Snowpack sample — Buffalo Mountain, Silverthorne, Colorado, USA (2/22/26, 2:02 PM MST)
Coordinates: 39.622, -106.113
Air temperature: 33 °F
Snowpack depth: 63 cm
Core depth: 10 cm
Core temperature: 30.2 °F
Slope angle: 11°, slope face: 116°
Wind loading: low
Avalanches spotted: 0
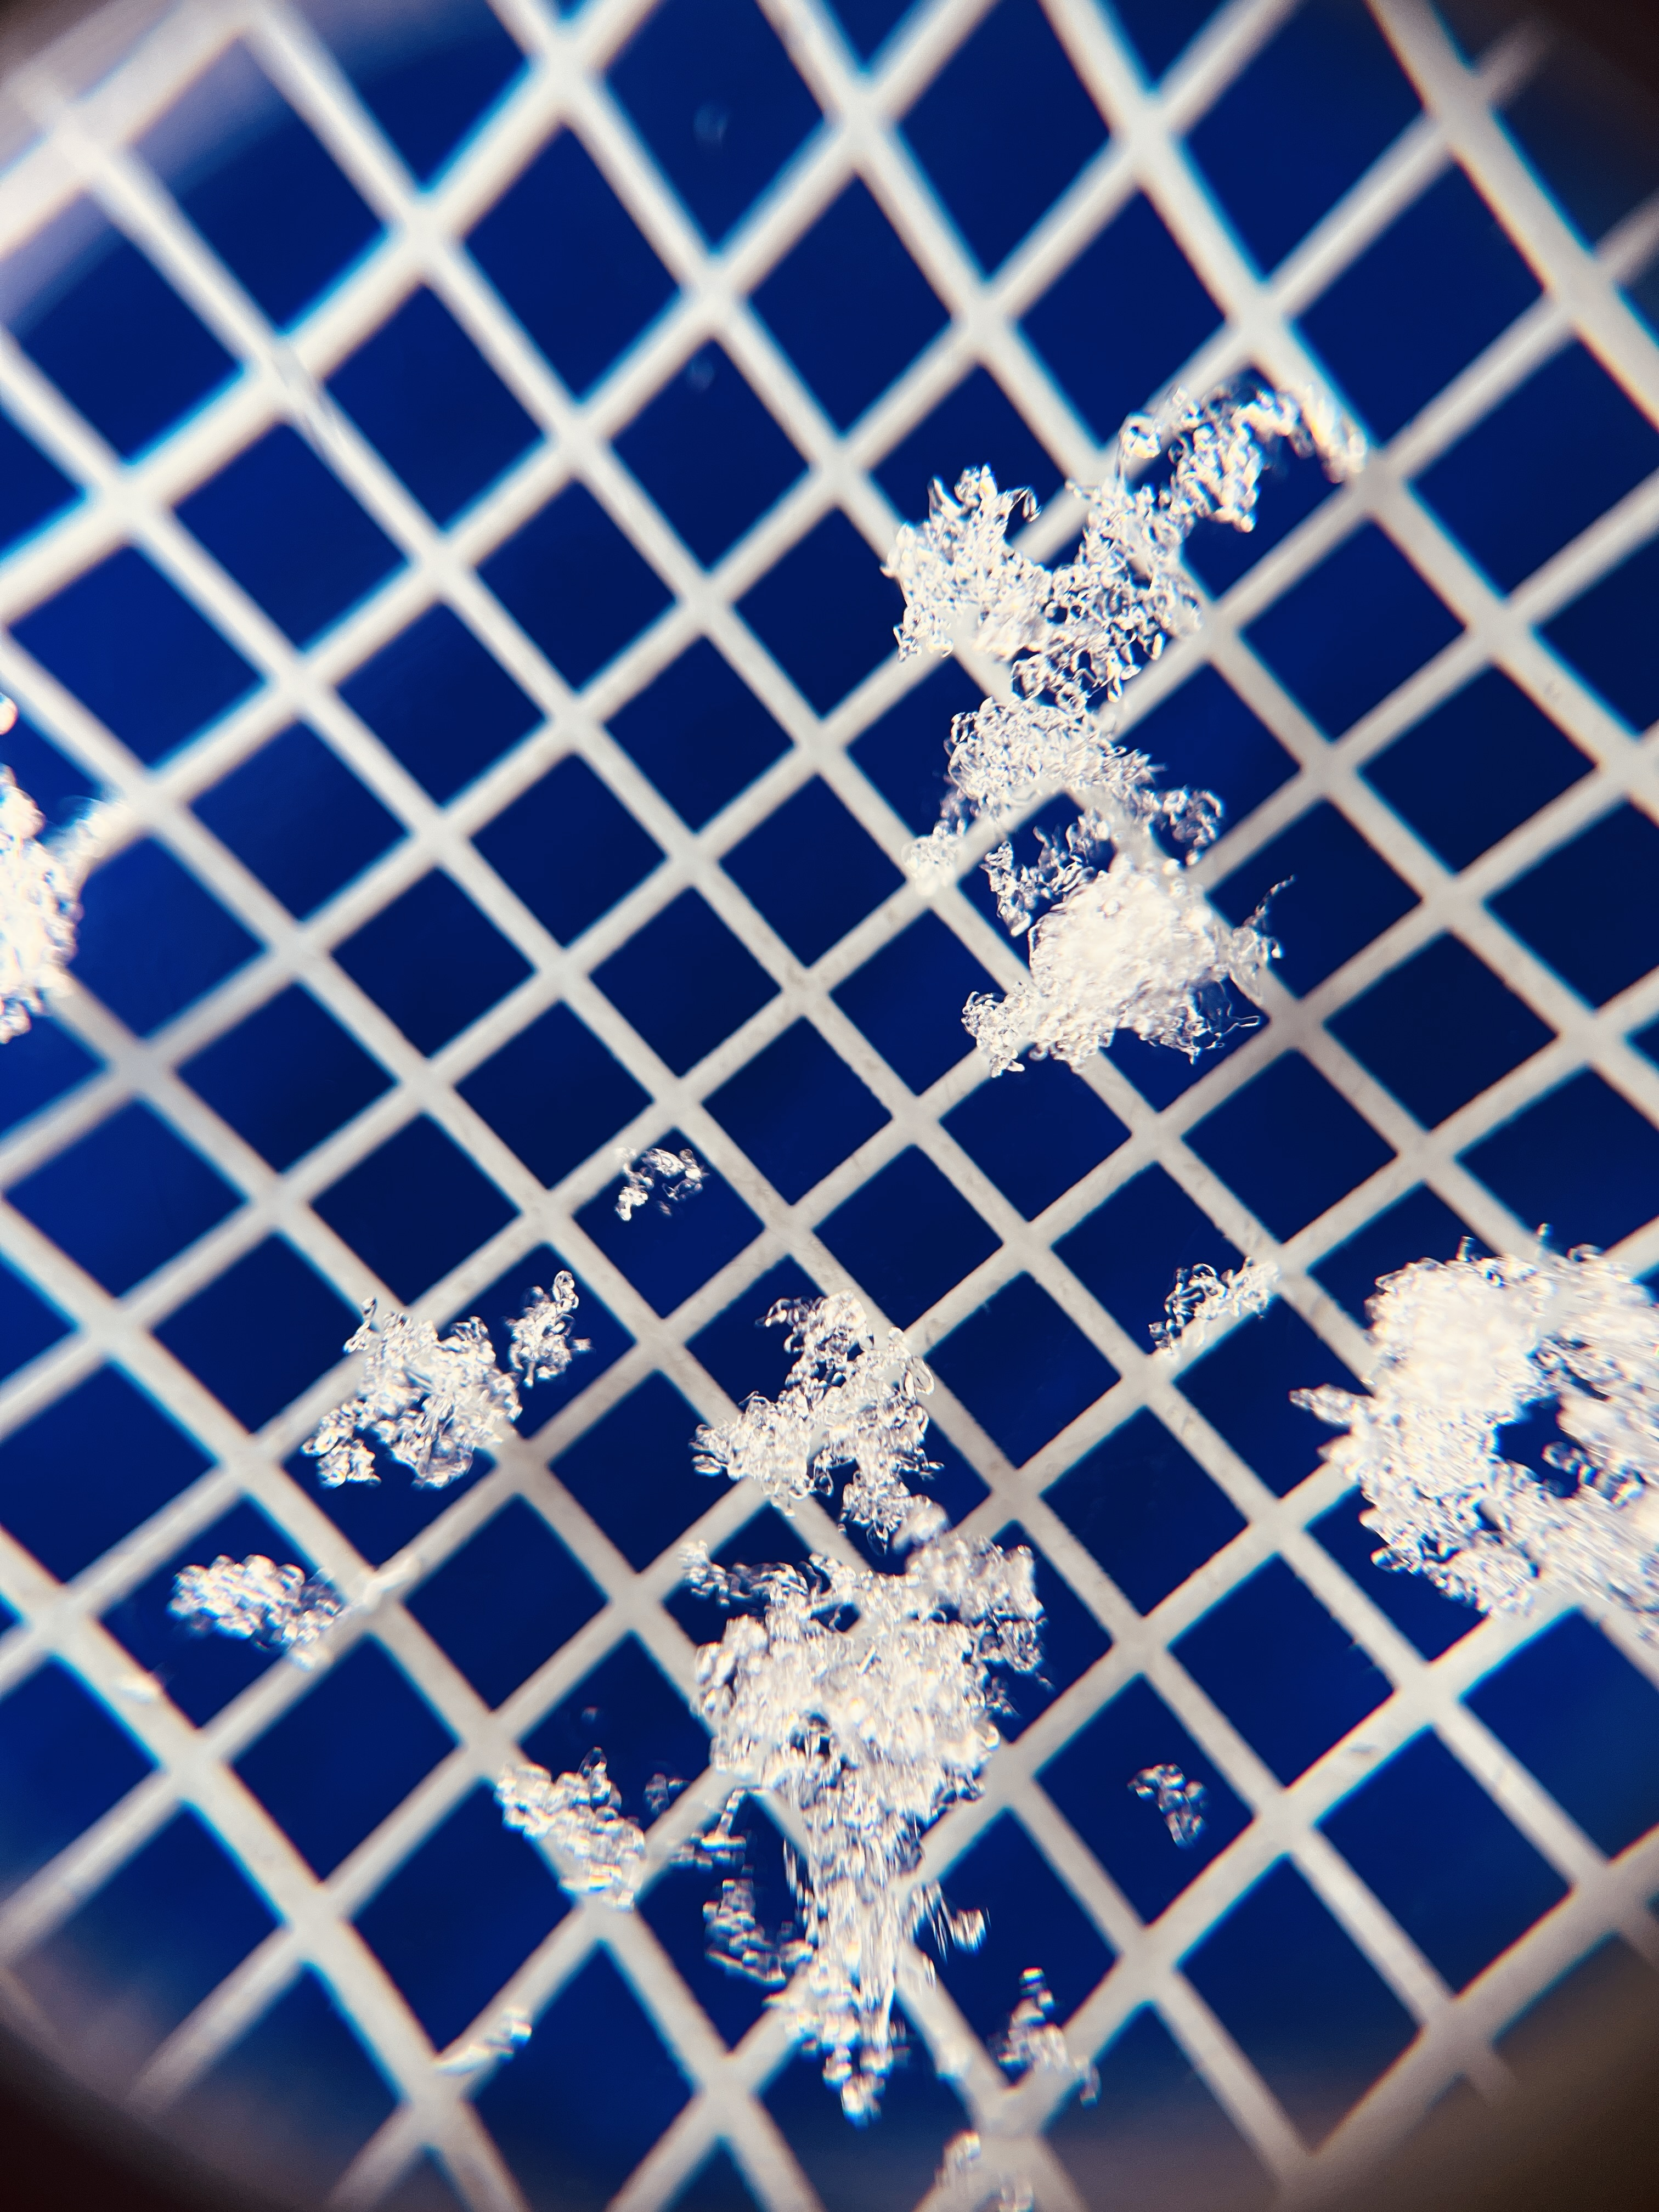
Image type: magnified_profile
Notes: In a firebreak similar to site 1, minimal wind loading with no spotted avalanches (not many faces in view though)